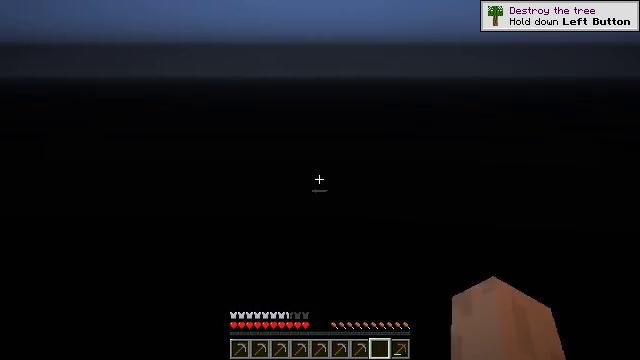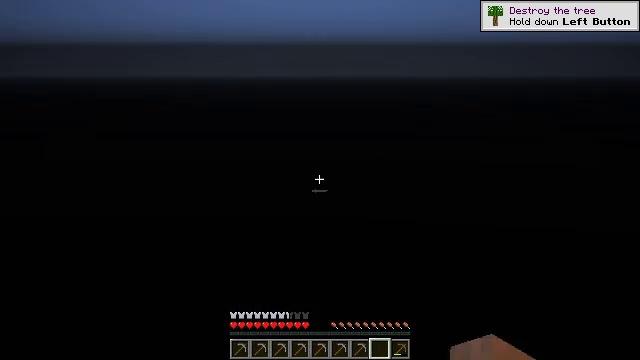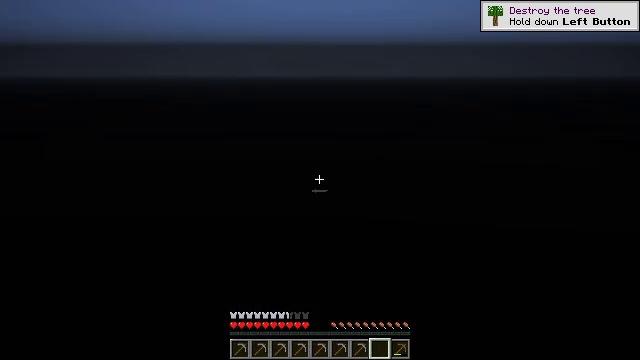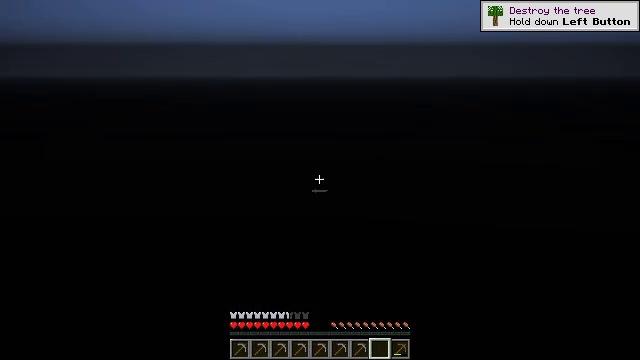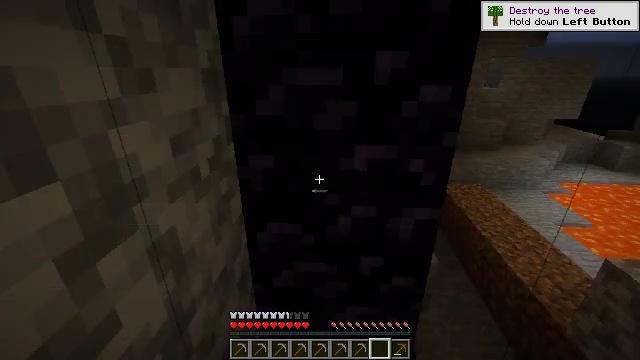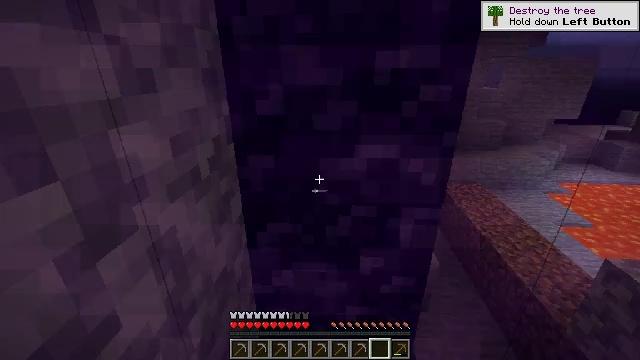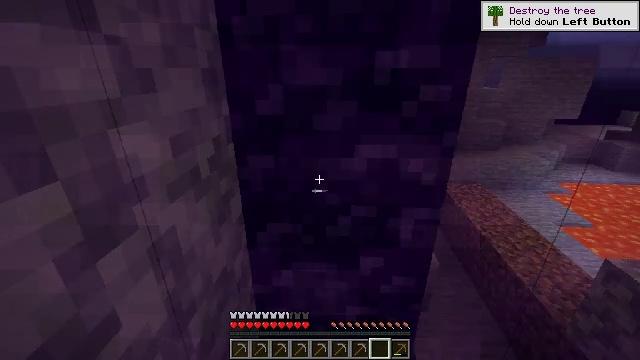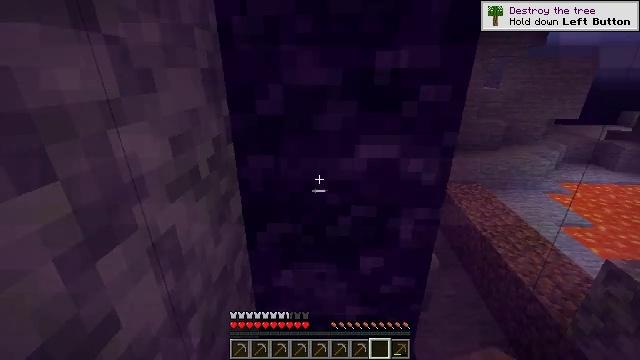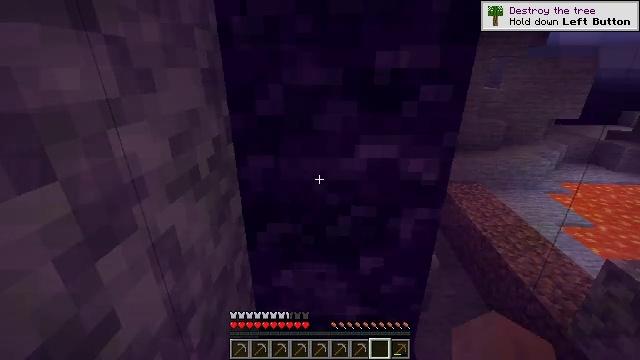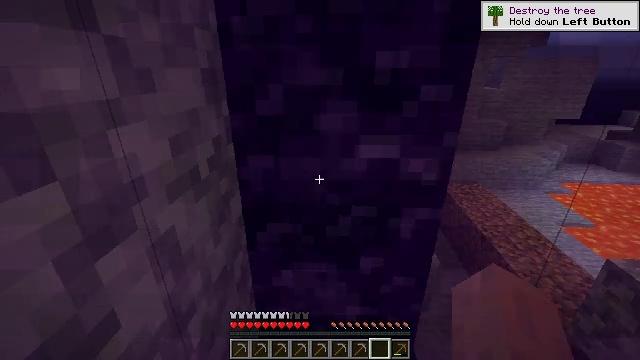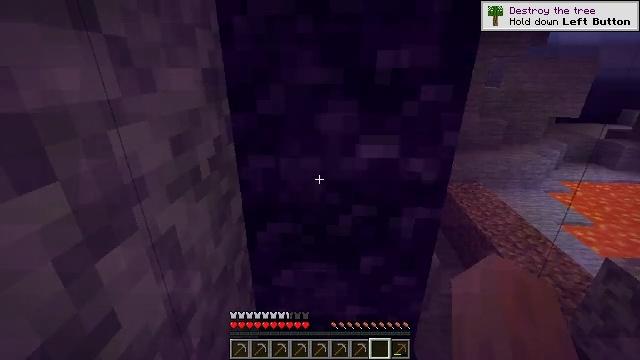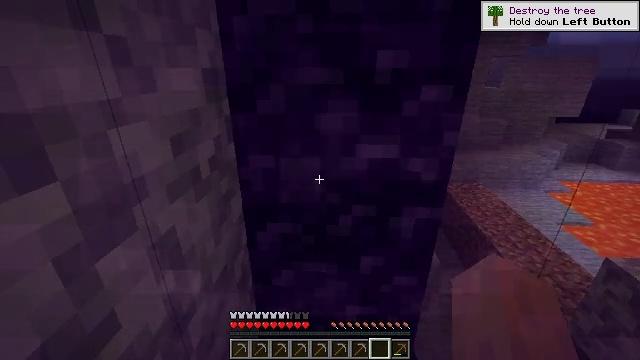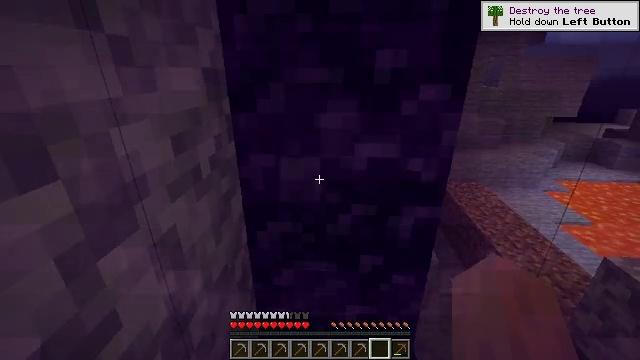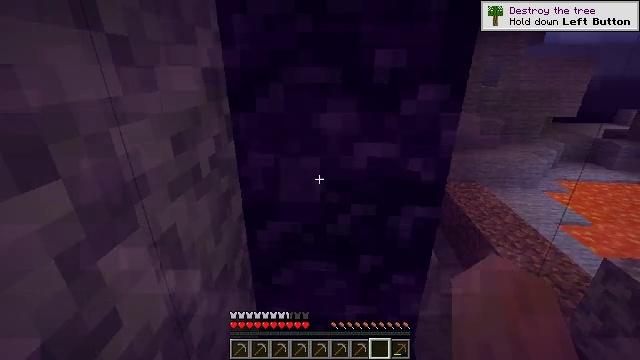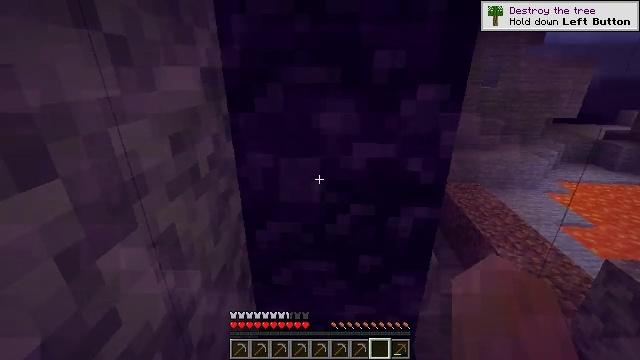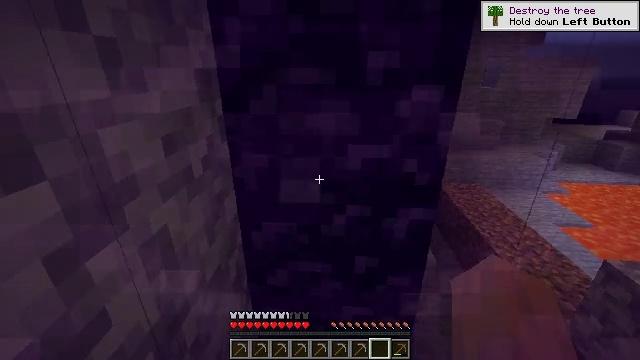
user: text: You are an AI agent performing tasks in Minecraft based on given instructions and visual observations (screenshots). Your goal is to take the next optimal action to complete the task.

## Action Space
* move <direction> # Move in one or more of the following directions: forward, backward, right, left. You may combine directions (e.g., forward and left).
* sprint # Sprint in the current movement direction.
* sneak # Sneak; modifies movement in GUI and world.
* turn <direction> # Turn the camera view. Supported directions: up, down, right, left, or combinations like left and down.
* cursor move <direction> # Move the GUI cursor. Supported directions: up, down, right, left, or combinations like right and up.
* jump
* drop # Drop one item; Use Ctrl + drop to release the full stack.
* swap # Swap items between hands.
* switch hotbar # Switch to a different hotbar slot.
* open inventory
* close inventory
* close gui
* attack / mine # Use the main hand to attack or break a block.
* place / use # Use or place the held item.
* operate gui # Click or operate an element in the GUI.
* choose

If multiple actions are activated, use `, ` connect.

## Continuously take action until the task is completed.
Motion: motion action
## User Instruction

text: Use gold ingots to create a golden helmet.
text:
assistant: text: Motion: no_op
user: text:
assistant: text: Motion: no_op
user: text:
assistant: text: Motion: no_op
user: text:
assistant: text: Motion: no_op
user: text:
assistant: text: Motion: no_op
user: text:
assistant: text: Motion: no_op
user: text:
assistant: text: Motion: no_op
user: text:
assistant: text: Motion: no_op
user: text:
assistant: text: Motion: no_op
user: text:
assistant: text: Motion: no_op
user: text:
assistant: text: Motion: no_op
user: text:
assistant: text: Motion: no_op
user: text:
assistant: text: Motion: no_op
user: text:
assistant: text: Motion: no_op
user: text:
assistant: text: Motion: move right
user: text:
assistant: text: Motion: move right
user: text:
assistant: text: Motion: move right
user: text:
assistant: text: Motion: move forward and move right
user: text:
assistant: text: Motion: move forward and move right
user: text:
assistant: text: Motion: move forward and move right
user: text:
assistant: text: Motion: move forward and move right
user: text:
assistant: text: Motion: move forward and move right
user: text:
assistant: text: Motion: move forward and move right
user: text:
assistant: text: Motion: move forward
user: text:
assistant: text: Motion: move forward
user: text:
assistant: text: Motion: move forward
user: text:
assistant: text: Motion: move forward, turn right
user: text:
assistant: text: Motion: move forward, turn right
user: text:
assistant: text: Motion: move forward, turn right and up
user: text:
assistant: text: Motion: move forward, turn right